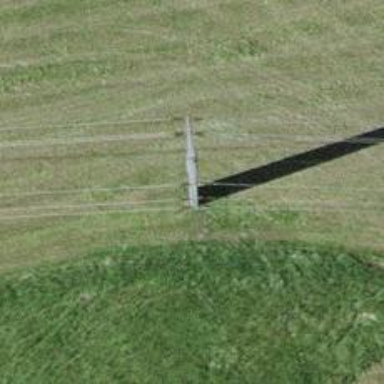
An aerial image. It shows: Power line in the image.